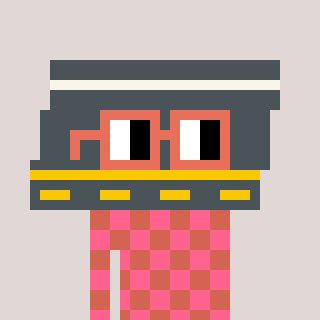
a pixel art character with square orange glasses, a road-shaped head and a peachy-colored body on a warm background